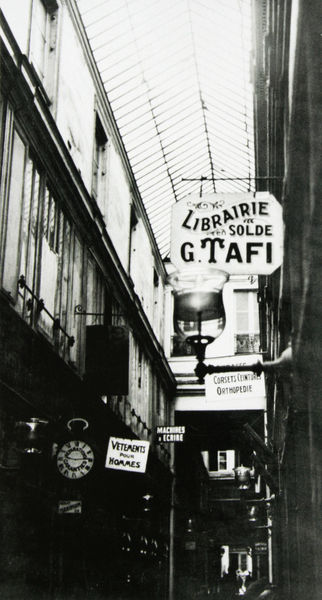
Titel: G. TAFI
Künstler: Germaine Krull
Standort: Zülpich
Institution: Courtesy Sammlung Ann und Jürgen Wilde
Schlagwörter: fenster, laterne, wand, schrift, gasse, werbung, schmal, uhr, foto, fotografie, wände, schild, schilder, starbucks